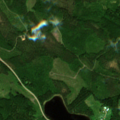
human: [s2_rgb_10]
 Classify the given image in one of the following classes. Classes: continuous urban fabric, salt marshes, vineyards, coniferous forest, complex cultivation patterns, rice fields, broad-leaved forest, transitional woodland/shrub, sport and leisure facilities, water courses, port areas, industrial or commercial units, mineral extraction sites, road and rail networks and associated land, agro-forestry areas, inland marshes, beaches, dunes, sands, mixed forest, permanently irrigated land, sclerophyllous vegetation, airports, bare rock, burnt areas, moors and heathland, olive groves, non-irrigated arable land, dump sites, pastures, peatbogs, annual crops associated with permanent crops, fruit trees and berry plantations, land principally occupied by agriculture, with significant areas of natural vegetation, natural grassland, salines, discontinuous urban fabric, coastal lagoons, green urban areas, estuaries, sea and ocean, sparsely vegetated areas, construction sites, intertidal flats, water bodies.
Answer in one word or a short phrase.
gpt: land principally occupied by agriculture, with significant areas of natural vegetation, coniferous forest, mixed forest, transitional woodland/shrub